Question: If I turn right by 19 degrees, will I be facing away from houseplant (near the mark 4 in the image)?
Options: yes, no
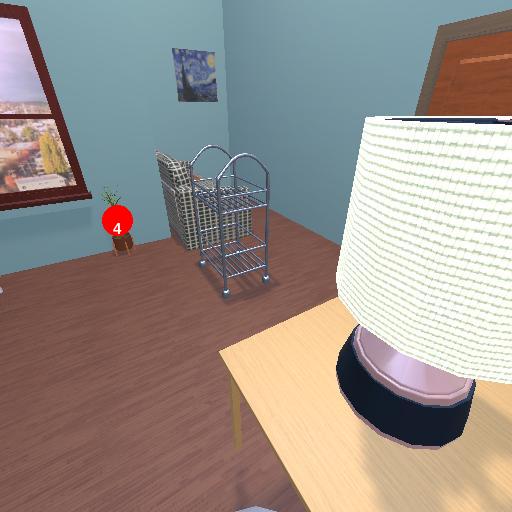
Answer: yes